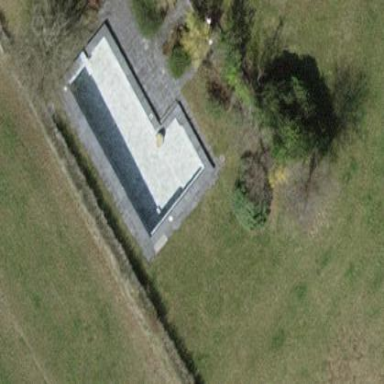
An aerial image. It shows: Swimming pool located in leisure land.